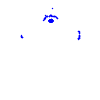
Particle: pion